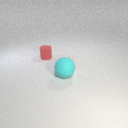
large cyan rubber sphere to the right of small red rubber cylinder